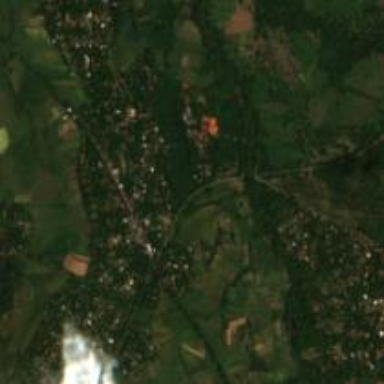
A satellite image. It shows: Village area.